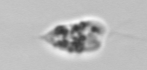
Label: Amoeba